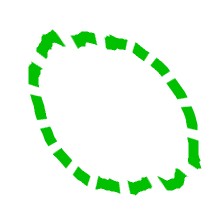
Shape: circle